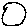
Label: circle